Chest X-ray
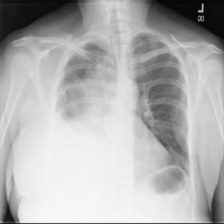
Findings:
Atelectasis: negative
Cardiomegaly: negative
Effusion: positive
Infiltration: negative
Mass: negative
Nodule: negative
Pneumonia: negative
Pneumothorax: negative
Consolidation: positive
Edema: negative
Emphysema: negative
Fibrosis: negative
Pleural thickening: negative
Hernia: negative